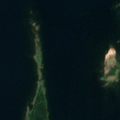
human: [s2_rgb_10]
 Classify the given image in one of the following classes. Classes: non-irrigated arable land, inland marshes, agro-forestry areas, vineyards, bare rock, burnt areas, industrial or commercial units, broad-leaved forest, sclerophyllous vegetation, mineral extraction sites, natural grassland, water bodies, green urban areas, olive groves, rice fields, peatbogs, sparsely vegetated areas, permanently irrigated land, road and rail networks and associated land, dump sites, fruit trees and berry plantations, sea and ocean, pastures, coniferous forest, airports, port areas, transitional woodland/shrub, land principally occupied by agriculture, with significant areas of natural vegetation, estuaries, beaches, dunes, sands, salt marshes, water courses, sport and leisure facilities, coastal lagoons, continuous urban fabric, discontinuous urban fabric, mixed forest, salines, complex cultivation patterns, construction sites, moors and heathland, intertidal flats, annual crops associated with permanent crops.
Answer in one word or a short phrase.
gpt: mixed forest, sea and ocean